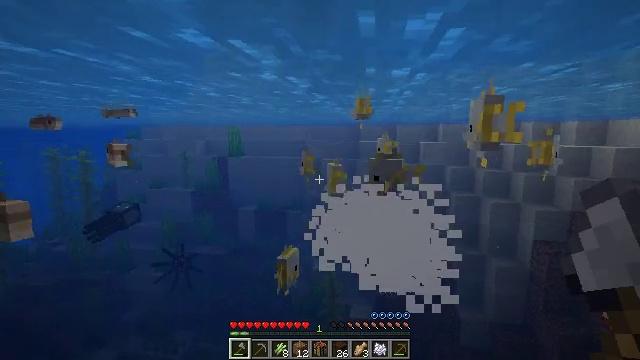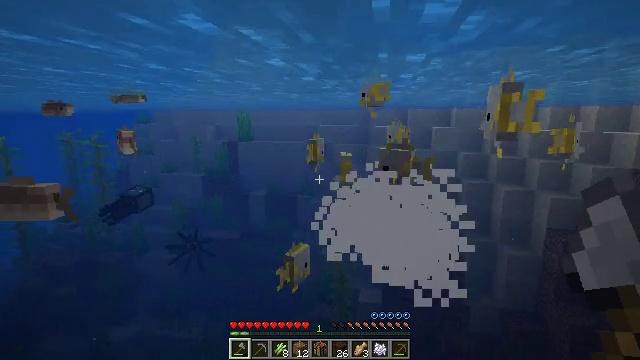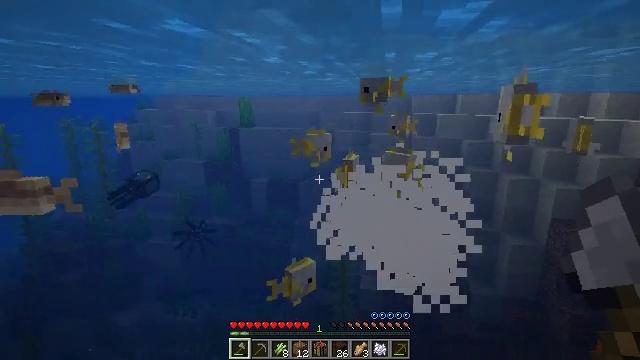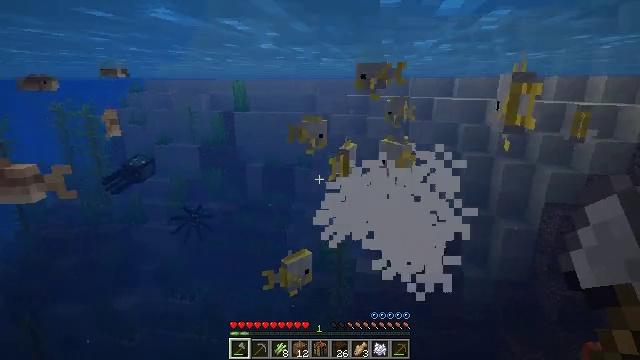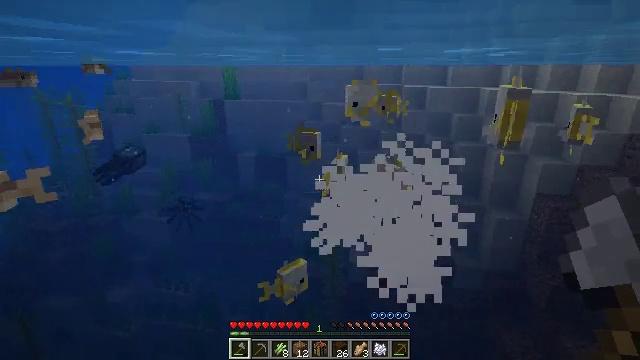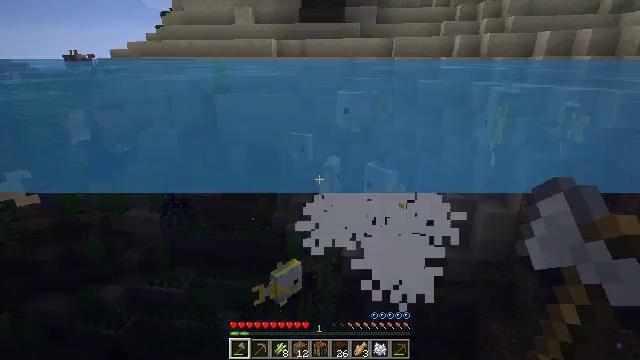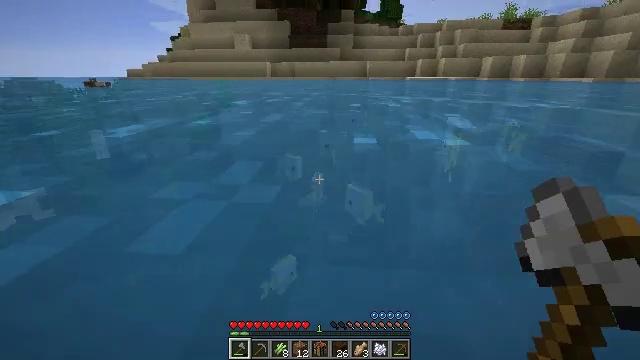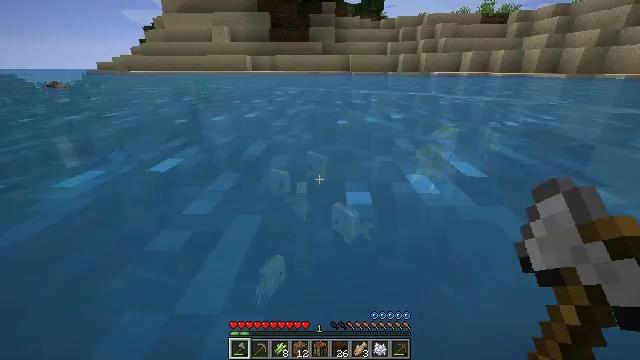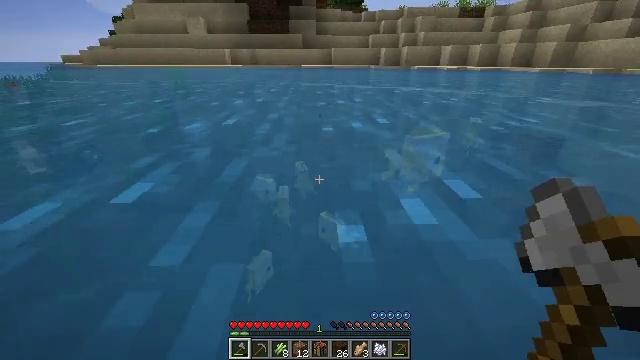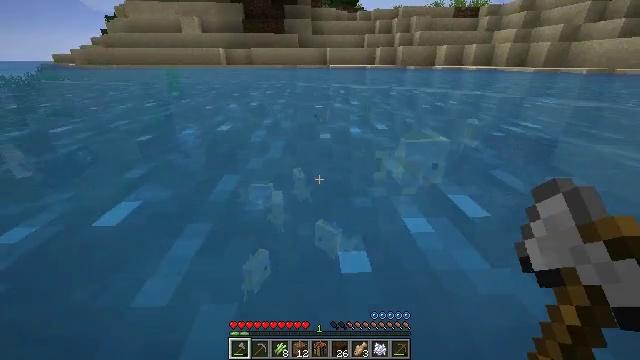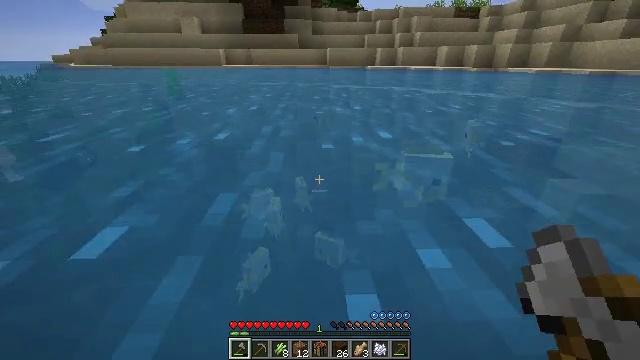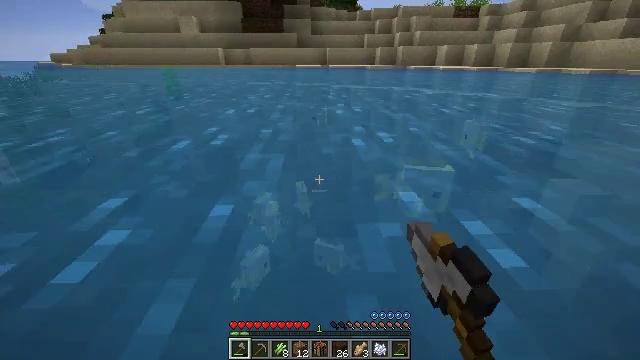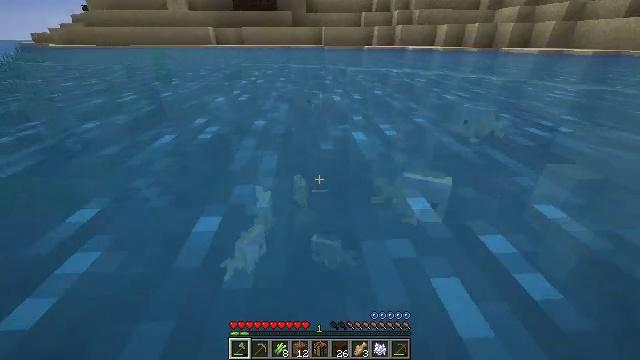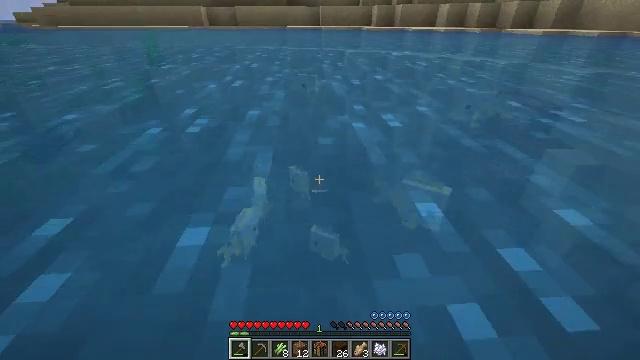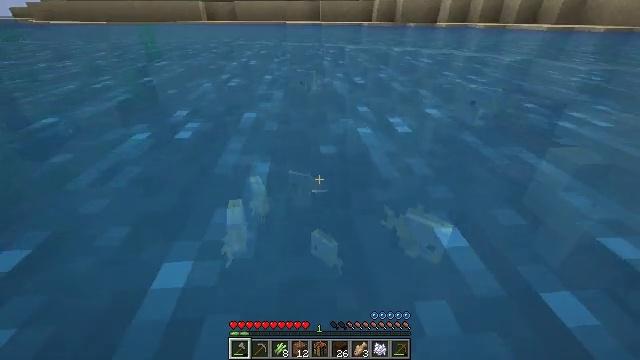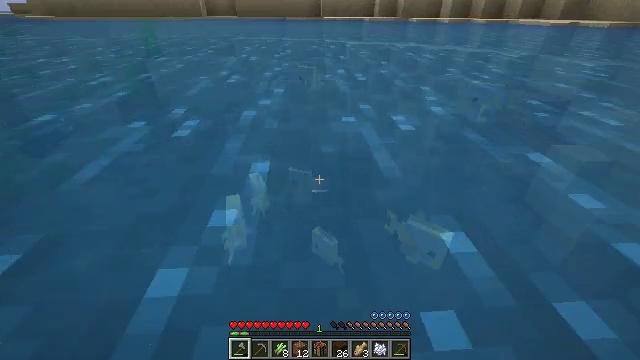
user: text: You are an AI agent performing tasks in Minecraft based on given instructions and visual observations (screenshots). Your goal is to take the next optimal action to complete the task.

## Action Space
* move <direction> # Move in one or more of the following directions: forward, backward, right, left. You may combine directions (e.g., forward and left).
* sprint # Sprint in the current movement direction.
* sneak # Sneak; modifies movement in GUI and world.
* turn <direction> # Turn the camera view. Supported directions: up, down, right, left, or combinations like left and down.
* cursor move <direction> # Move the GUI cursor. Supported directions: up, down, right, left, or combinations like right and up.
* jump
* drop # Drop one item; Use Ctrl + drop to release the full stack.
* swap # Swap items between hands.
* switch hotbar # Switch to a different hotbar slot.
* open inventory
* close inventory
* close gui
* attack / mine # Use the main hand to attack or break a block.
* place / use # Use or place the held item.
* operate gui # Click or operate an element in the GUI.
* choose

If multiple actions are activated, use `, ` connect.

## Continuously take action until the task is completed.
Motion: motion action
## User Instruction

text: Catch and kill the tropical fish.
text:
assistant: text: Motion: move forward, turn left and down, jump
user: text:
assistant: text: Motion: move forward, turn down, jump
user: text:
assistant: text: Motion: move forward, turn down, jump
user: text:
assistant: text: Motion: move forward, turn right and down, jump
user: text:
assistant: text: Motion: move forward, turn right and down, jump
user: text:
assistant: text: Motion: move forward, turn right
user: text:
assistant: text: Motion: move forward, turn right and down
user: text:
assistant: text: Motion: move forward, turn right and down
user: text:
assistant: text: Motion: move forward
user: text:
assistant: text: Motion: move forward, attack / mine
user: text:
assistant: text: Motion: move forward, attack / mine
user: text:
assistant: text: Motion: move forward, turn down, attack / mine
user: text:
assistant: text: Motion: move forward, turn down, attack / mine
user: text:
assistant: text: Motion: no_op
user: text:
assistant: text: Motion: no_op
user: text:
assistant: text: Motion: move forward, turn left and down
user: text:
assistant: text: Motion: move forward, turn left and down
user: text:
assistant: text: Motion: move forward, turn left and down
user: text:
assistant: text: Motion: move forward, turn left and down, attack / mine
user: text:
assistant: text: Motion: move forward, attack / mine
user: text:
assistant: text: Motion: move forward, attack / mine
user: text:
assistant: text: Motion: attack / mine
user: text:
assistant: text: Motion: no_op
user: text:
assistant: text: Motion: no_op
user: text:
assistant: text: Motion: move forward, turn up
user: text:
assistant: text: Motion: move forward, turn up
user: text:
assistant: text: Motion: move forward, turn left
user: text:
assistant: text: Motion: move forward
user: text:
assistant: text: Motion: move forward
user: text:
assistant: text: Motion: attack / mine